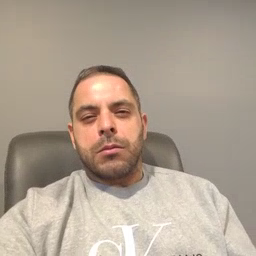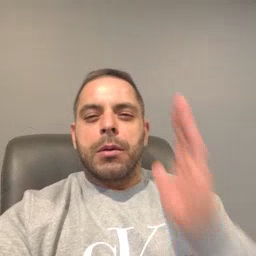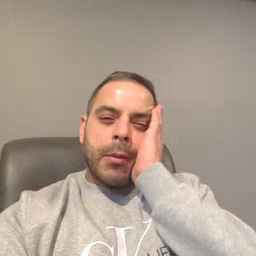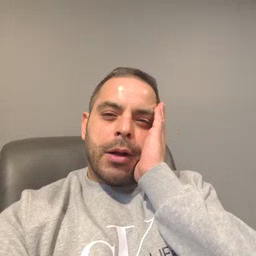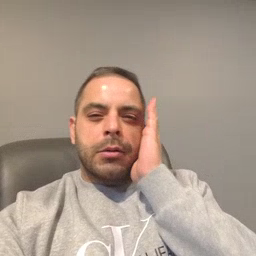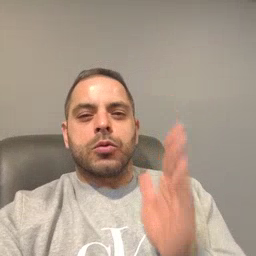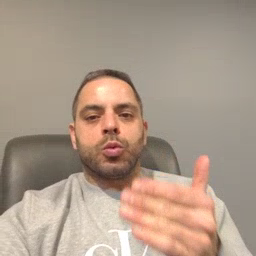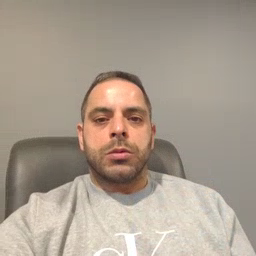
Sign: bedroom